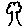
Label: tree